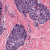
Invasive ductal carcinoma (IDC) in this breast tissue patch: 0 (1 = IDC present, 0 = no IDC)